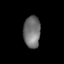
Tissue: lung
Cell type: Epithelial cells
Senescence score: 0.236
Nuclear area (px): 528
Mean DAPI intensity: 113.646